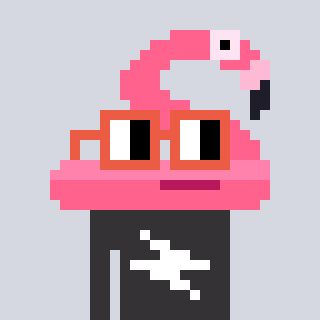
a pixel art character with square orange glasses, a flamingo-shaped head and a grayscale-colored body on a cool background